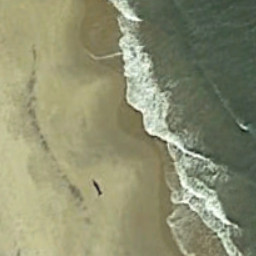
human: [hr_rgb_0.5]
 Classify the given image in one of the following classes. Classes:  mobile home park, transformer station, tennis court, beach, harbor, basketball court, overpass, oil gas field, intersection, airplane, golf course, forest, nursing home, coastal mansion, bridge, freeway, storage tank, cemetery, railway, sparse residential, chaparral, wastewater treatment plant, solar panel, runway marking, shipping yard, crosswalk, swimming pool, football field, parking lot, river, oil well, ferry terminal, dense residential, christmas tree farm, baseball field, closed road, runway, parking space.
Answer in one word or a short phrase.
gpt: beach